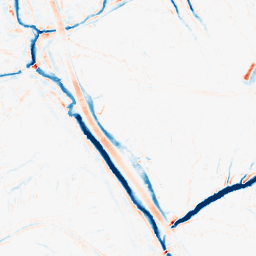
Category: morphological
Decomposition family: morphological
Decomposition parameters: operation: average
size: 5
Upsampling method: bilinear
Upsampling parameters: scale: 2
Upsampling scale: 2